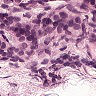
Metastatic tissue present: yes